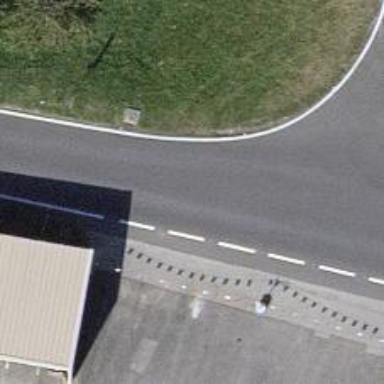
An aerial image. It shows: Tertiary road.